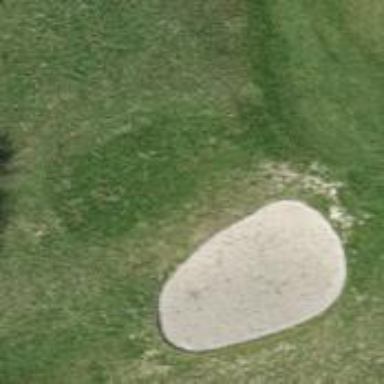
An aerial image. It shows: Golf bunker filled with natural sand.